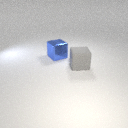
large gray rubber cube to the right of large blue metal cube